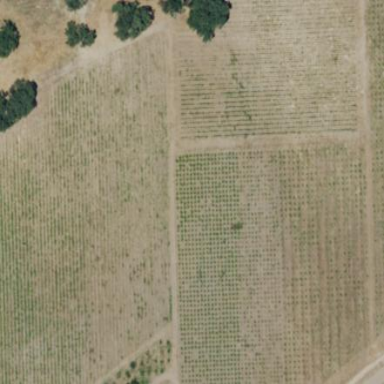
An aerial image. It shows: Beautiful vineyard in the countryside.